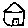
Label: house